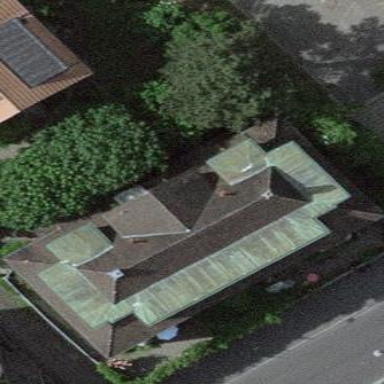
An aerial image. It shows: Residential building with mansard roof.